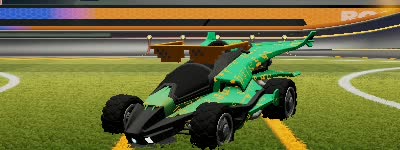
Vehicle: aftershock